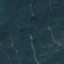
Land use / land cover class: Forest